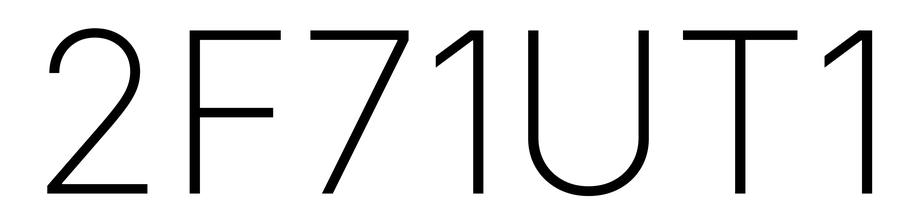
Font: Inter_ExtraLight